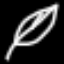
Label: leaf